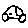
Label: car